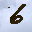
Label: 6